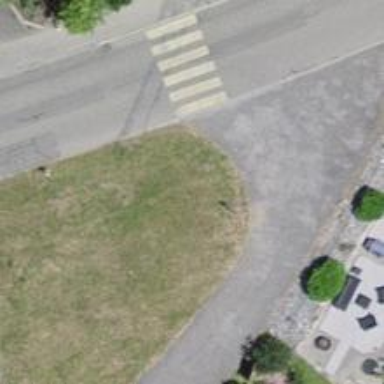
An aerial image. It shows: Bench.